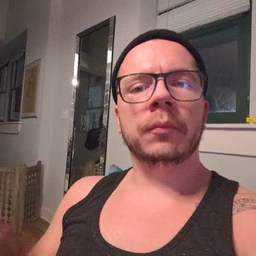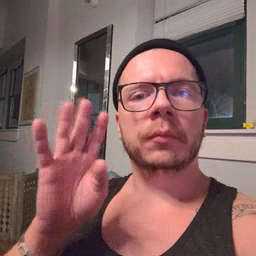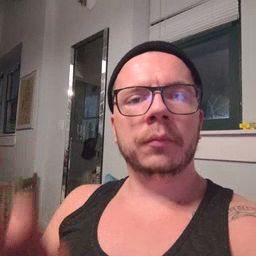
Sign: pretend